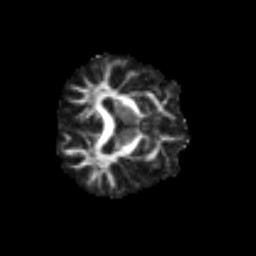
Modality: FA
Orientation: axial
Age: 62
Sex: male
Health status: ill
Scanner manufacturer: siemens
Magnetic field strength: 3 T
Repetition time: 8.7 s
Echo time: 0.11 s